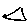
Label: triangle